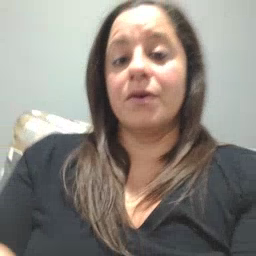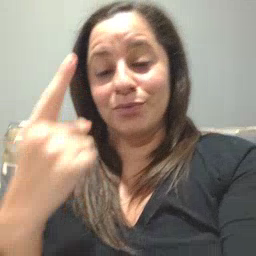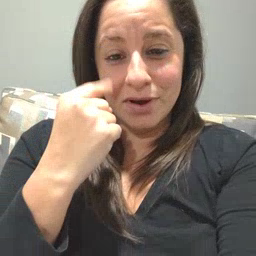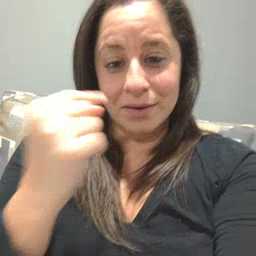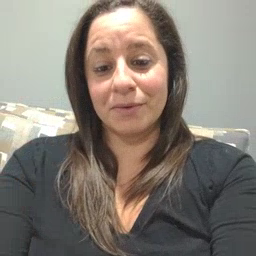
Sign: cry